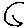
Label: moon